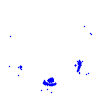
Particle: electron